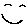
Label: smiley face